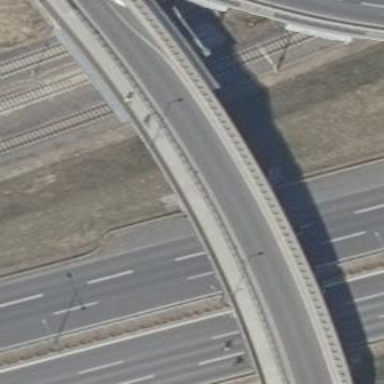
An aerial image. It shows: Bridge with beam structure.